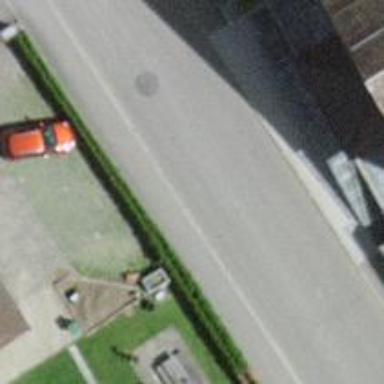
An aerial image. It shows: Road with steps.